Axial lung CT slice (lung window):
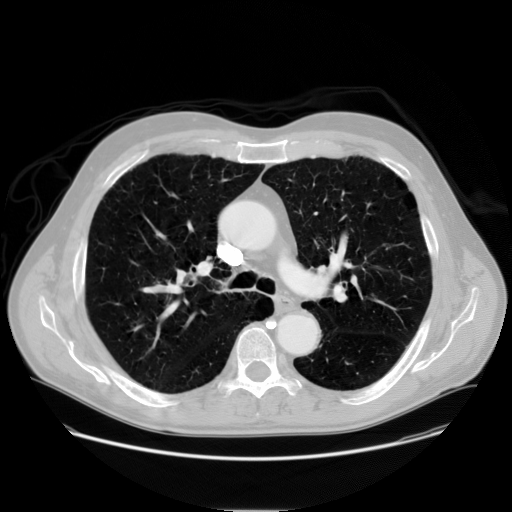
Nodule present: no